Question: quick question,
I have a '<hr>' and this script:
'''
<script type="text/javascript" >
$(function () {
$("#hideClass").click(function () {
if ($("div#bodyFake").is(":hidden")) {
$("div#bodyFake").slideDown();
} else {
$("div#bodyFake").slideUp();
}
});
});
</script>
'''
atm the script is meant to hide the entire body (this was just to test if it worked because I had some JQuery problems)
however, I would now like to have a little arrow/button on the right side of '<hr>' so I can hide the div (the 1 table) underneath it.

Does anybody know how I can get the little arrowbutton on there? (don't know what it's called..)
Thanks in advance!
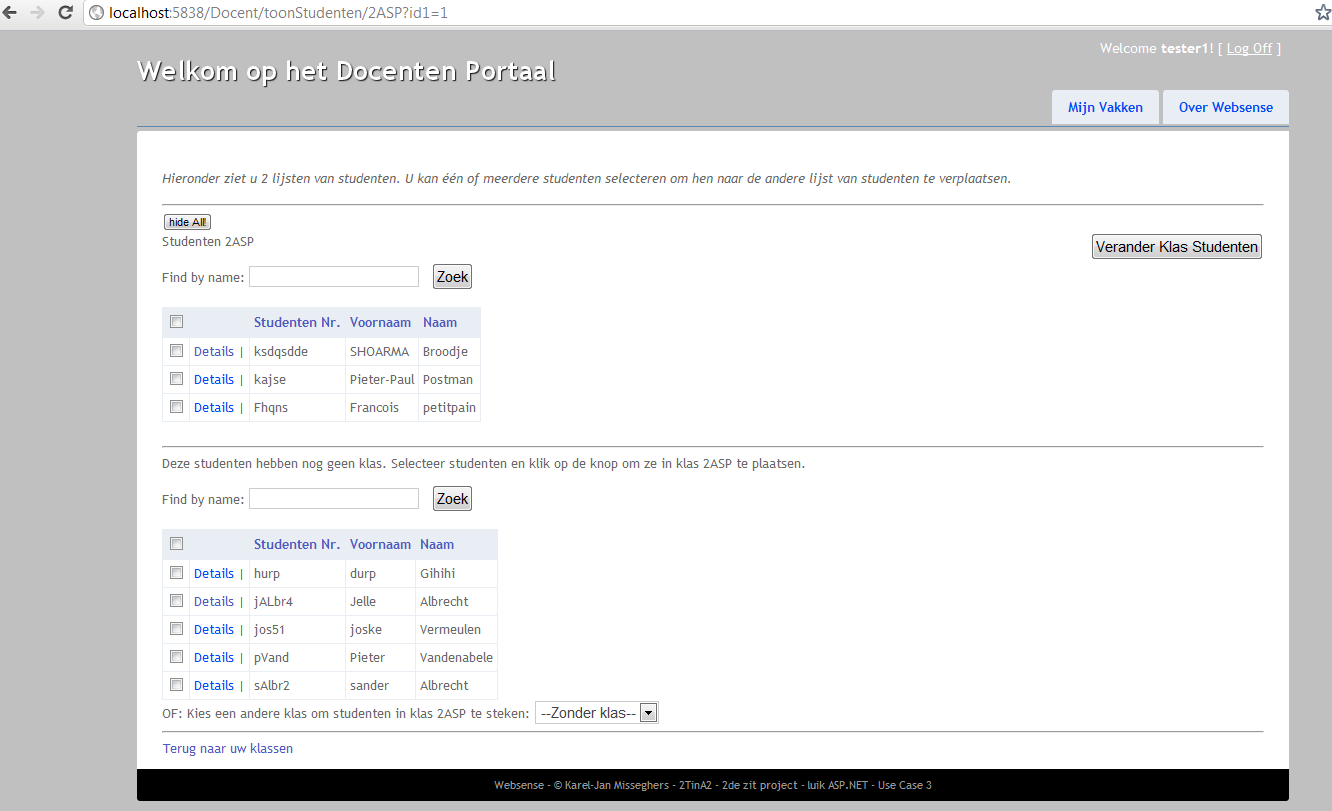
Answer: Give it a height and a background image.
'''
hr {
background-image:url(....);
background-position:right top;
background-repeat:no-repeat;
height:20px;
}
'''